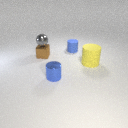
small brown metal cube in front of small blue rubber cylinder